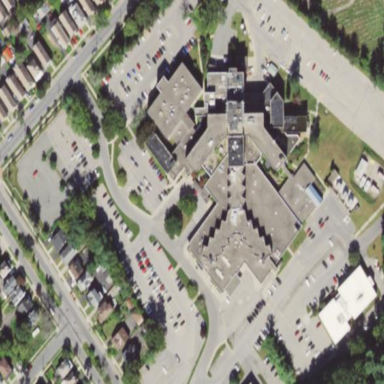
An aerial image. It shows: Healthcare clinic.